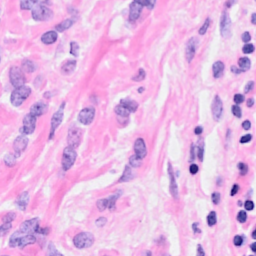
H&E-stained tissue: Breast